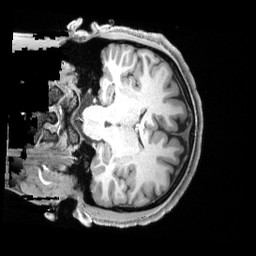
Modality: T1w
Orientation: coronal